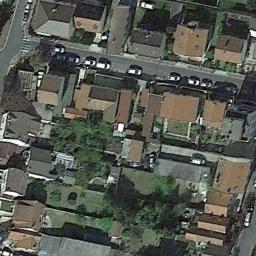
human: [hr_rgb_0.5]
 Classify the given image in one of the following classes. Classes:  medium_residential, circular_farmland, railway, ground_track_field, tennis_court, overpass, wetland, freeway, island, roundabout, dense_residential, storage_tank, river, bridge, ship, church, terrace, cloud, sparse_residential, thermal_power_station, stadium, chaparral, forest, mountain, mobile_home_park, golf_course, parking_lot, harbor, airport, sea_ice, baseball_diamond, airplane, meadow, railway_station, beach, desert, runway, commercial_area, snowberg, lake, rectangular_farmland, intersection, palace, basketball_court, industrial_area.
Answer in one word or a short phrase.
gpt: dense_residential